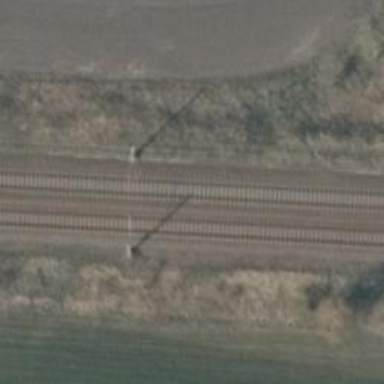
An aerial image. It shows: Milestone along the railway with catenary mast.